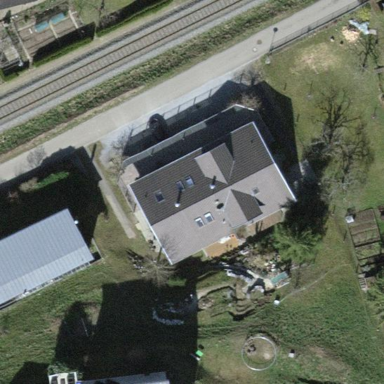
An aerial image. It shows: Simple house.